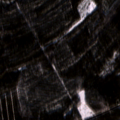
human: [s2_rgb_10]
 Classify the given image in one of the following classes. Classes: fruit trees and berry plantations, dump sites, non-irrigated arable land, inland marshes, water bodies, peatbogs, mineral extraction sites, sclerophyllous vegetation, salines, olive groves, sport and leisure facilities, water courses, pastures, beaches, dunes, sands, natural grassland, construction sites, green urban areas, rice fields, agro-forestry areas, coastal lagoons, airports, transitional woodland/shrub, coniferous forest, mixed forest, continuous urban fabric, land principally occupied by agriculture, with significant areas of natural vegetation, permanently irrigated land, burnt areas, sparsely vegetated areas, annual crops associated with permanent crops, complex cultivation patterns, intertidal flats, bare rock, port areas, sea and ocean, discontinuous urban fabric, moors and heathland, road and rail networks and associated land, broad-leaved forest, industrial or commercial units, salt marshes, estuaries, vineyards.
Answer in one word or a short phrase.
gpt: broad-leaved forest, coniferous forest, mixed forest